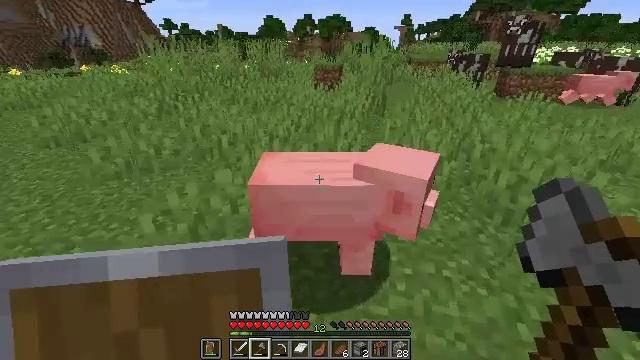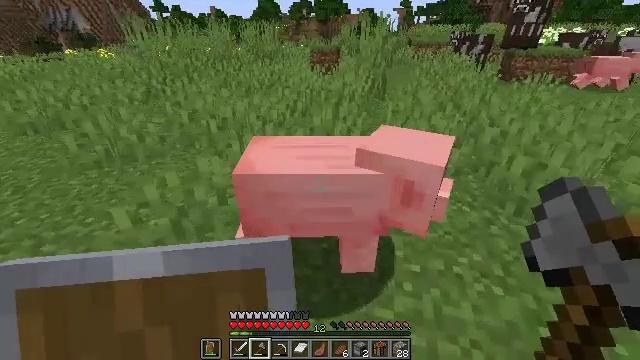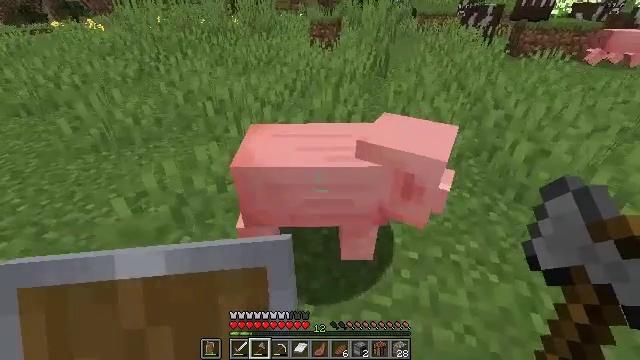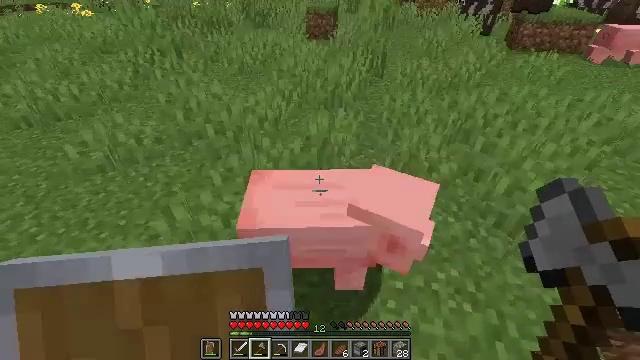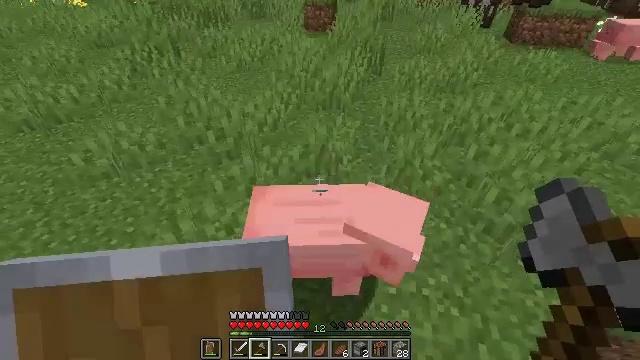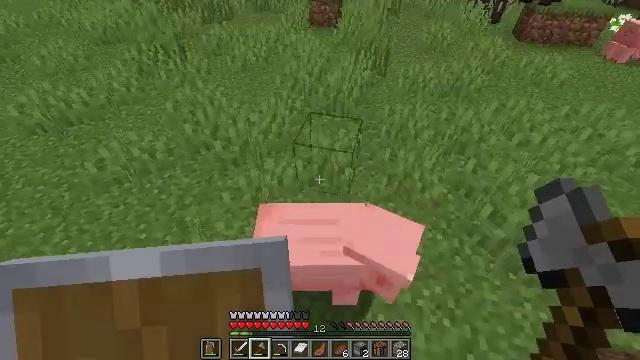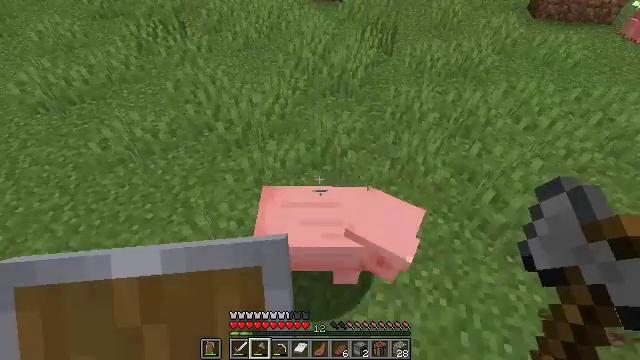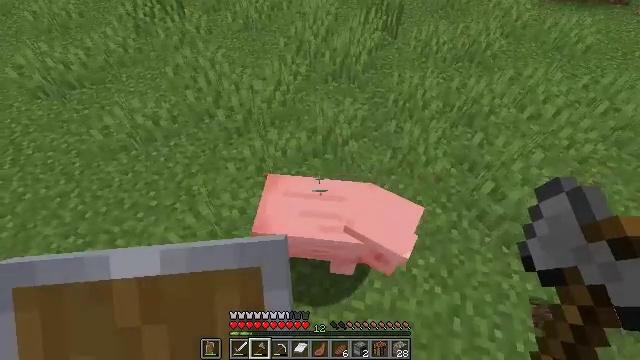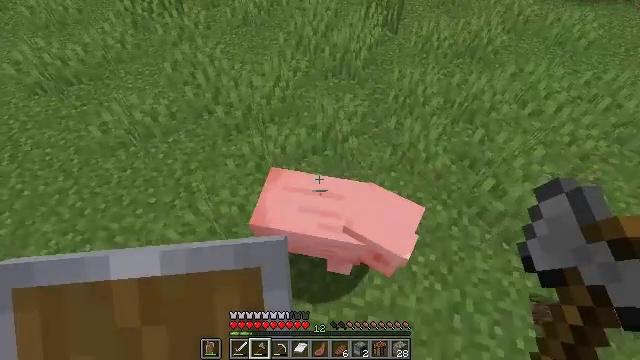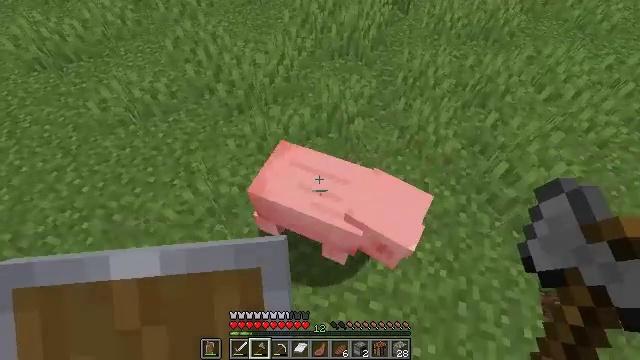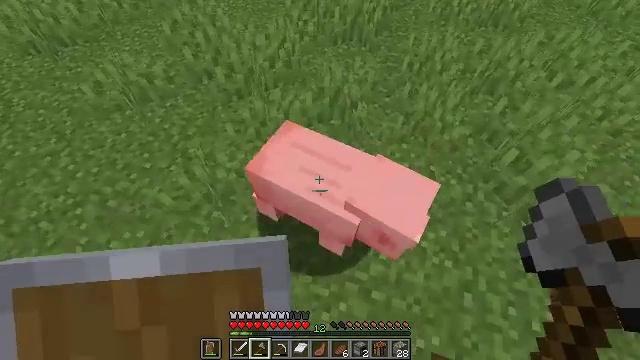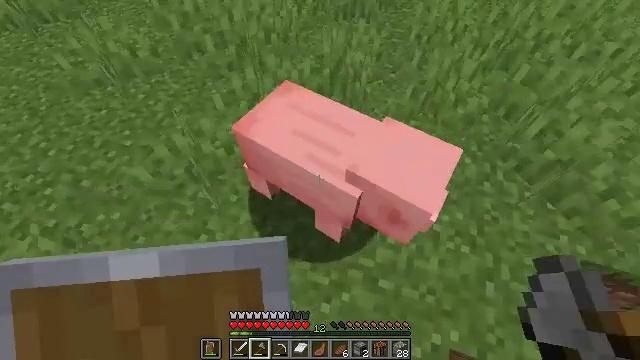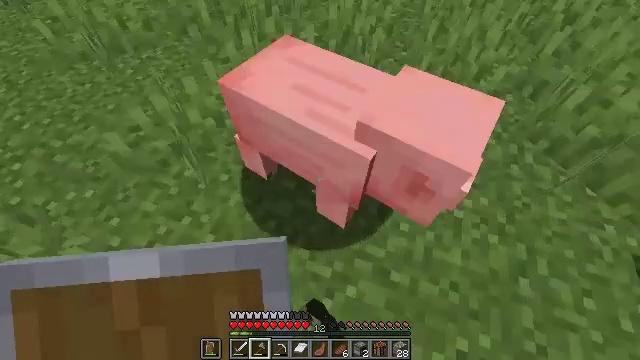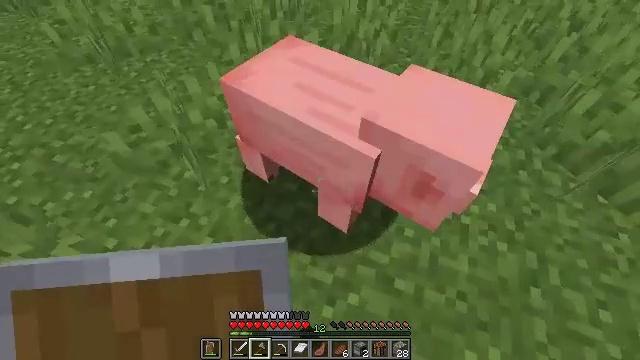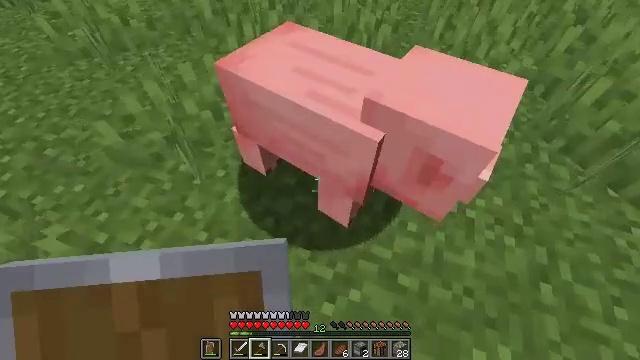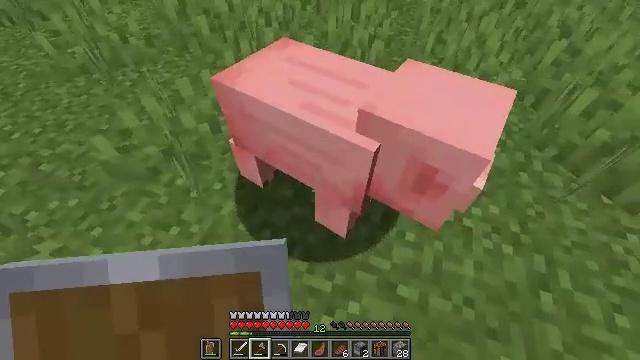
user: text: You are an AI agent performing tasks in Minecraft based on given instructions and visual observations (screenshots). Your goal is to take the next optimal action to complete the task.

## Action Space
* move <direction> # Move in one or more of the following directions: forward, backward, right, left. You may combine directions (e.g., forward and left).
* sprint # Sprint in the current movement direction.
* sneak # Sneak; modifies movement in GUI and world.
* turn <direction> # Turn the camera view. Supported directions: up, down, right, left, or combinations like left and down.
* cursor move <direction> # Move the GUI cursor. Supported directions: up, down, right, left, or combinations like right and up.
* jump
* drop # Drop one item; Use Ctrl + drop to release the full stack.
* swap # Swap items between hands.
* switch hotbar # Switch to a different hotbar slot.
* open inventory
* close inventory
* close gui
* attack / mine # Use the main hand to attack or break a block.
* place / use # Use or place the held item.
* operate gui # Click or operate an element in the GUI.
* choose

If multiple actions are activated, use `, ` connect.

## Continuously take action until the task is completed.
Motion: motion action
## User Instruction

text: Hunt animals.
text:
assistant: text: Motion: move forward, turn down
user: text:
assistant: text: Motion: turn down, jump
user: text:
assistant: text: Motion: turn down, jump
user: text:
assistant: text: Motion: turn down, jump
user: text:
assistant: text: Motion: turn left and down, jump
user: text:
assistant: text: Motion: move back, turn down
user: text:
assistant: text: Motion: move back, turn down
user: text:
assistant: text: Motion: move back
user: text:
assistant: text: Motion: move back, turn left and down
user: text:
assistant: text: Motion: turn down
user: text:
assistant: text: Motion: attack / mine
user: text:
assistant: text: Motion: turn left and up, attack / mine
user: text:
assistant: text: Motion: turn up
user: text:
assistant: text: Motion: no_op
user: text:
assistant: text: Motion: turn right and up
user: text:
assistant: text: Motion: turn right and up
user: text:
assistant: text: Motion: turn right and up
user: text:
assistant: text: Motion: turn right
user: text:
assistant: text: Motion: no_op
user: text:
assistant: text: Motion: no_op
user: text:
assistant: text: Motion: no_op
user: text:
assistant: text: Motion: no_op
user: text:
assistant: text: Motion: move left, turn right and up
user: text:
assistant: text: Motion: move left, turn right and up
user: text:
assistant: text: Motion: move left, turn right and up
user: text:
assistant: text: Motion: move forward and move left, turn right
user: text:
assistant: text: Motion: move forward and move left
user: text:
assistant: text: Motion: move forward
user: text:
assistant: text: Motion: move forward and move left
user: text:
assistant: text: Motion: move forward and move left